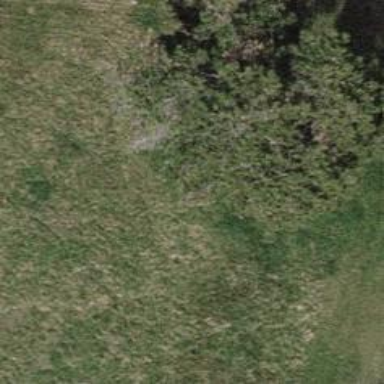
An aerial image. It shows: Evergreen needle-leaved tree.